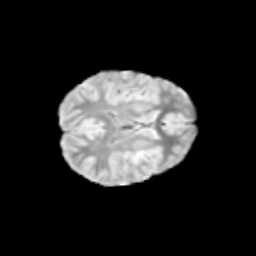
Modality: T2w
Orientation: axial
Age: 9
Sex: female
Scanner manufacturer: siemens
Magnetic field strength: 3 T
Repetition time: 3.8 s
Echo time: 0.07 s